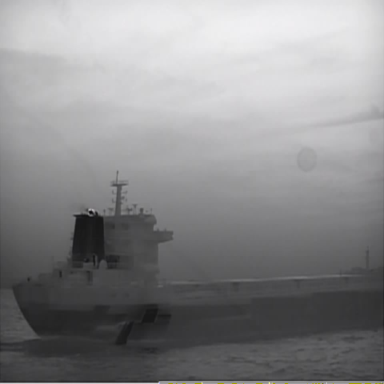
There is a liner in the infrared image.